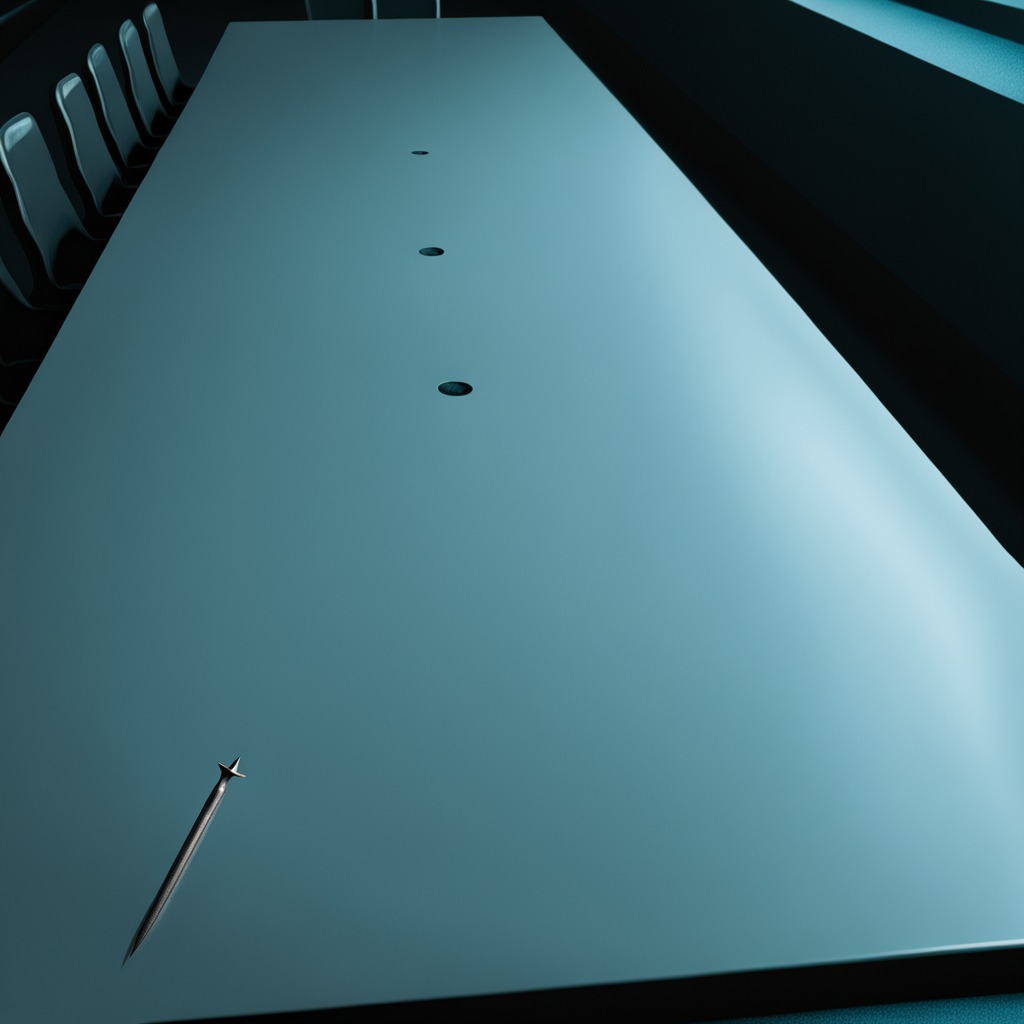
A iron nail lying on a clean empty table in a railway signal maintenance room lit by harsh overhead fluorescents photorealistic surface textures crisp shadows high dynamic range